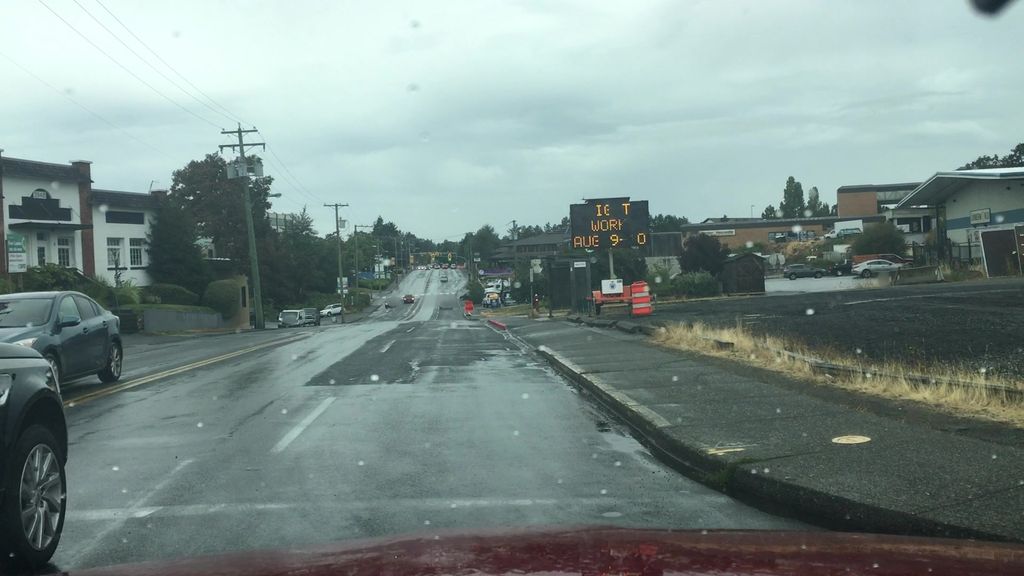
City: victoria